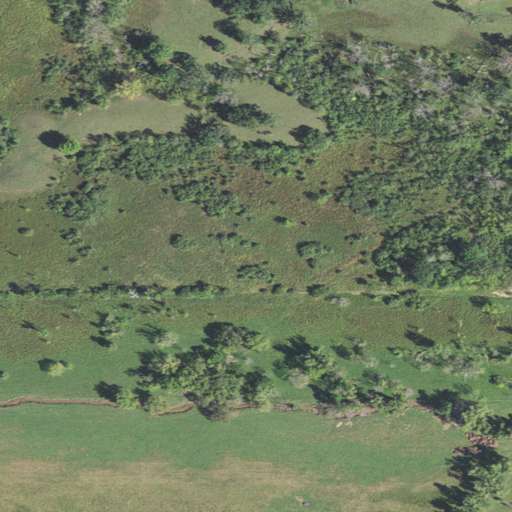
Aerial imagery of valley in Wisconsin named Lyon Valley containing pasture, woody wetlands, and mixed forest